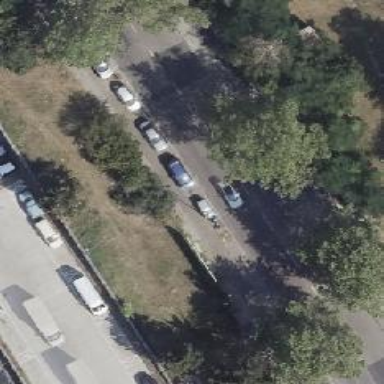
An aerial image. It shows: There is parking obstacle present.